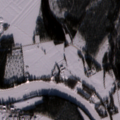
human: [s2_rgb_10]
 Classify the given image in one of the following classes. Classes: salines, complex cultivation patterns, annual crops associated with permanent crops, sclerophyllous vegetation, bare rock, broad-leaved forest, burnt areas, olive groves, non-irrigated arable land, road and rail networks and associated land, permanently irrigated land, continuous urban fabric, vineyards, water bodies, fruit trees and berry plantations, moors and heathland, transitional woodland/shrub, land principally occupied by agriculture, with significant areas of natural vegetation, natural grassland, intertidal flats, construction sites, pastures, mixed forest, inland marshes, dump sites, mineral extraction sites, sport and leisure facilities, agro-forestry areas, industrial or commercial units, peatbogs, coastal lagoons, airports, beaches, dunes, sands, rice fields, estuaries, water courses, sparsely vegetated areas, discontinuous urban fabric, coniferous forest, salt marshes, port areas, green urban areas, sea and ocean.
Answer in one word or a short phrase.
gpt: non-irrigated arable land, land principally occupied by agriculture, with significant areas of natural vegetation, coniferous forest, mixed forest, water courses